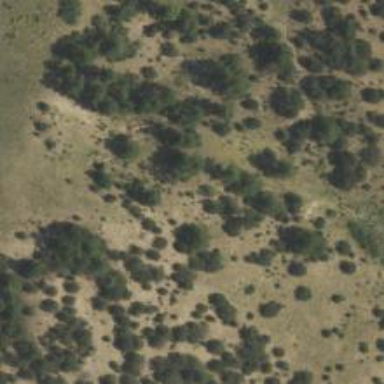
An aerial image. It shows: Evergreen needle-leaved woodland area covered with trees.